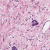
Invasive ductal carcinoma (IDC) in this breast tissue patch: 0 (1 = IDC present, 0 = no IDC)